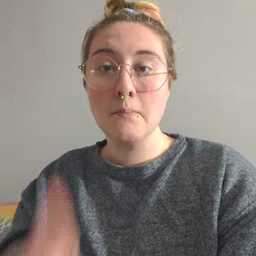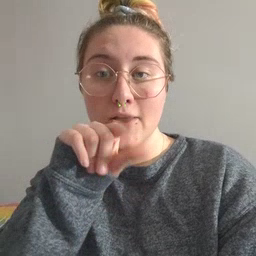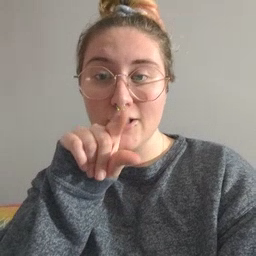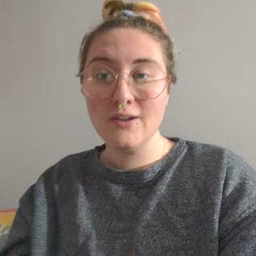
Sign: bird